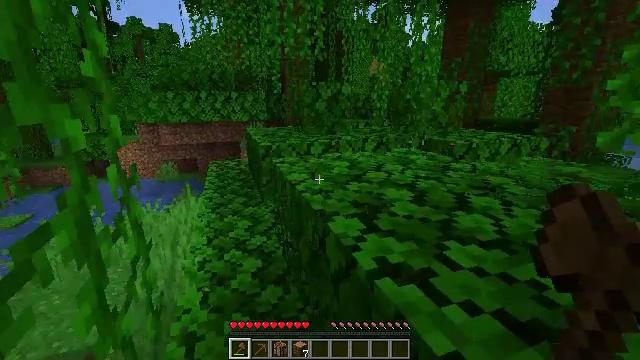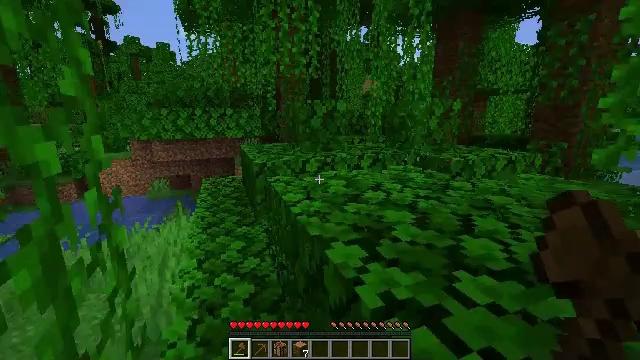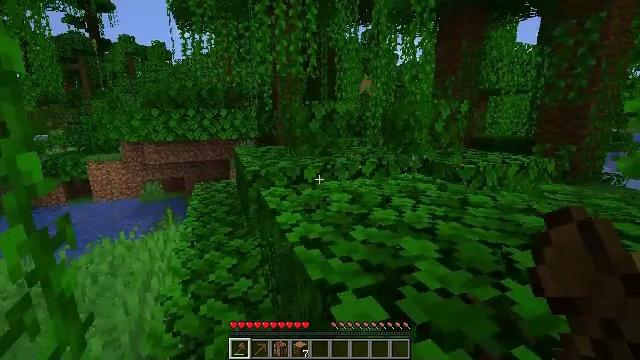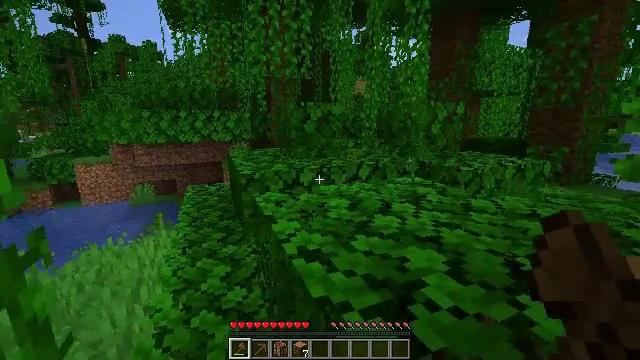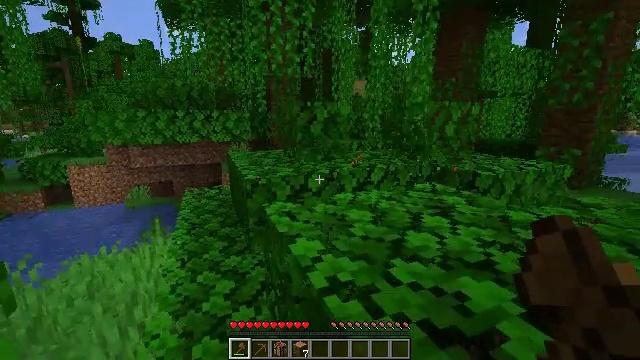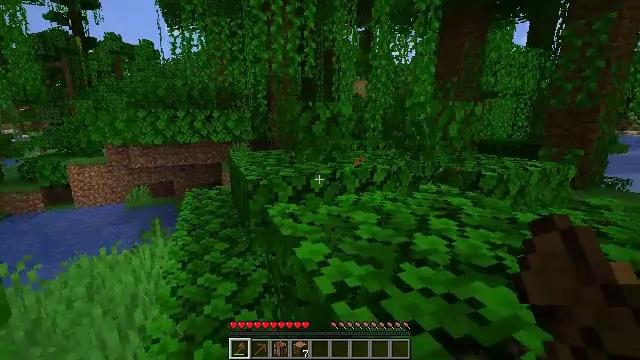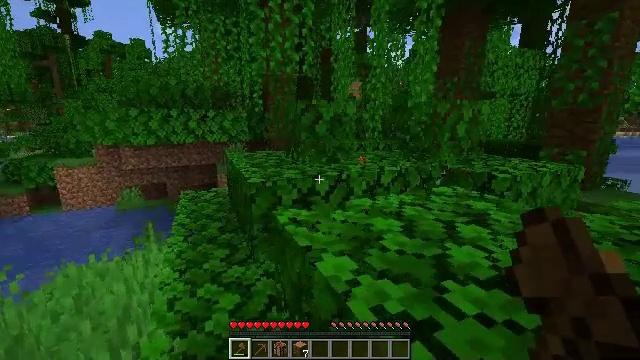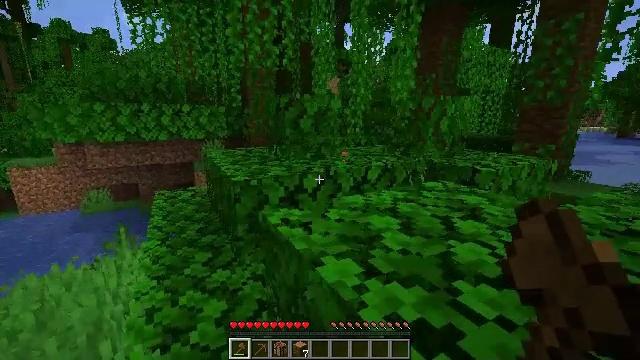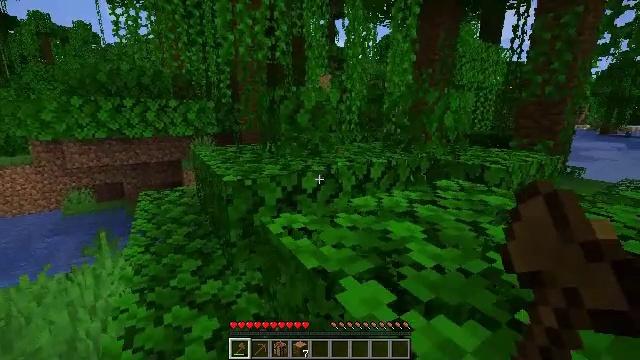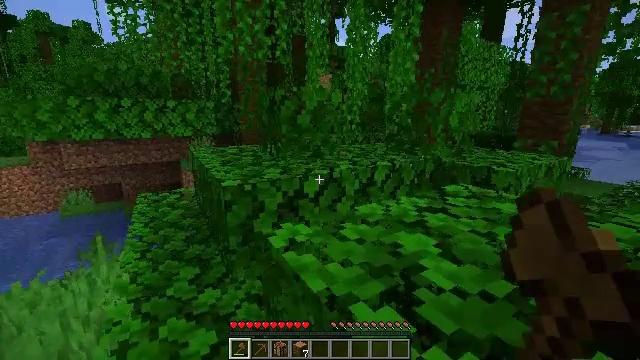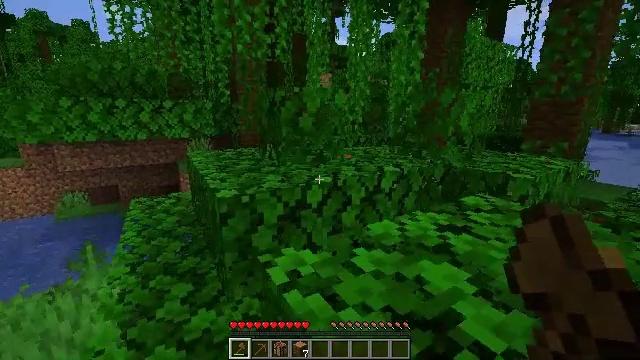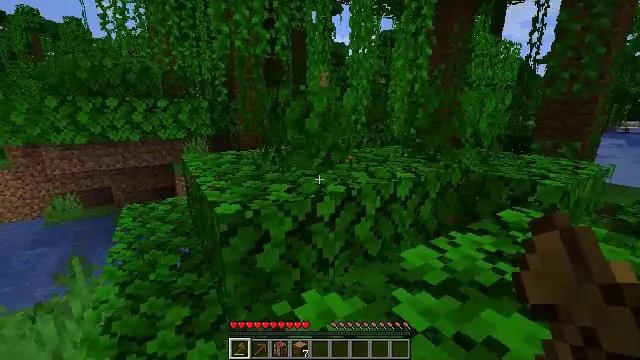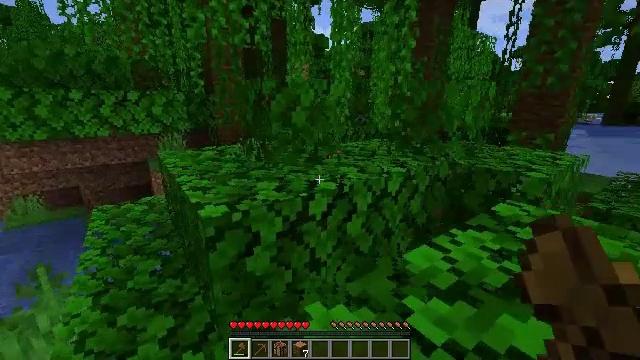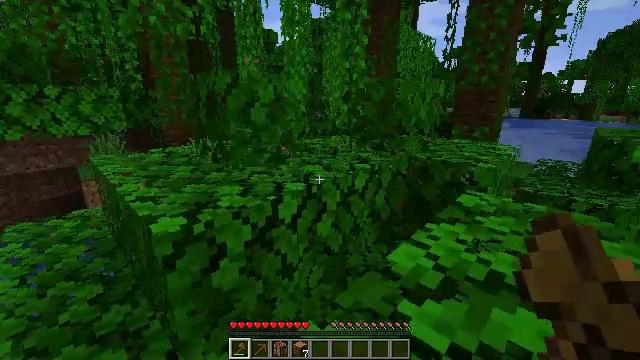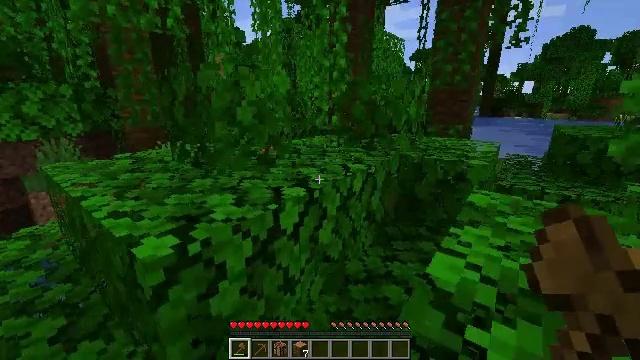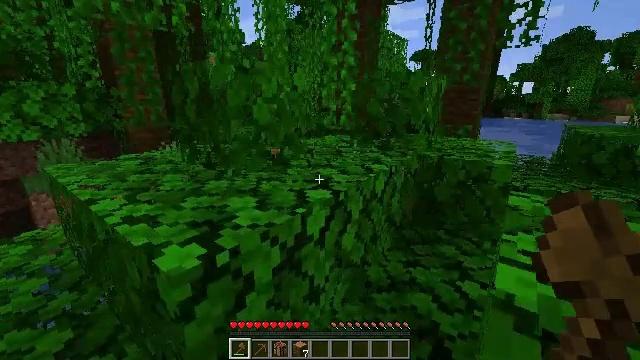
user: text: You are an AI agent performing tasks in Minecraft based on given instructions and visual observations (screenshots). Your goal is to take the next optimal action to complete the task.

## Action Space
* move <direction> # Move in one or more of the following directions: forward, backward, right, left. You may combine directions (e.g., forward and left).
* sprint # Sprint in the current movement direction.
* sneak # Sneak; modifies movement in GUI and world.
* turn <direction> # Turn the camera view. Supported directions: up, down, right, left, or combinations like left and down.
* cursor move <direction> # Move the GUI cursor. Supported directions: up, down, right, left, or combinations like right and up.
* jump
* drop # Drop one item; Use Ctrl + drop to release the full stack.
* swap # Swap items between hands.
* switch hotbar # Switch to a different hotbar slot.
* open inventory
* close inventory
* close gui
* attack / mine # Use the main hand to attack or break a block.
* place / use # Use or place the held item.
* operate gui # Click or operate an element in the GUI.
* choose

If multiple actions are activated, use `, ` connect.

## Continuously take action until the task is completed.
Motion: motion action
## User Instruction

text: Gather grass by holding the left mouse button.
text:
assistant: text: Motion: move forward, turn right and up
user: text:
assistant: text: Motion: move forward
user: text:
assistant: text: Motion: move forward and move left, turn right
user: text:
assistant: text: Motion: move forward and move left
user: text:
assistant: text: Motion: move forward and move left
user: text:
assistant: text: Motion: move forward and move left, turn right
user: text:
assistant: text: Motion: move forward, turn right
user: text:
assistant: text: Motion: move forward, turn right
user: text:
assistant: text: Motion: move forward
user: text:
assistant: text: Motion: move forward
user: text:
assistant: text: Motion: move forward
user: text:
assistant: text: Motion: move forward, turn right and down
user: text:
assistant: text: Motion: move forward and move left, turn right
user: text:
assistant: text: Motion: move forward and move left, turn right
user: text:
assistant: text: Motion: move forward and move left
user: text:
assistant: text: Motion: move forward and move left
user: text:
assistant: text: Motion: move forward and move left
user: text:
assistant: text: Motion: move forward and move left
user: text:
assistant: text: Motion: move forward and move left
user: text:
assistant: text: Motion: move forward and move left, turn left and down
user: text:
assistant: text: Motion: move forward and move left, turn left
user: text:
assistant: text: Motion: move forward and move left, turn left
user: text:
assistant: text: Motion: move forward, turn left
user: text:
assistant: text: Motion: move forward, turn left and down
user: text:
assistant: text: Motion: move forward, turn left and down
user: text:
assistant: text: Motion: move forward
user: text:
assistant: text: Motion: move forward, turn left and down
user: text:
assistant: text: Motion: move forward, turn left and down
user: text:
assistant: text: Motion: move forward and move right
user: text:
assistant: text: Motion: move forward and move right